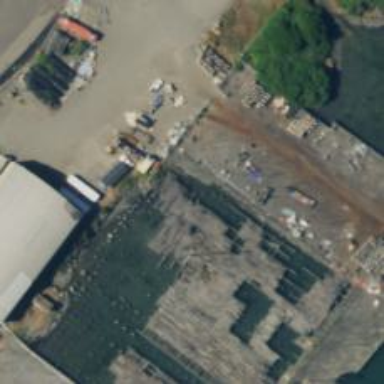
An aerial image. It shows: Pier that is in ruins.